Question: Is there an option like "contains" or "like" in sql for validating just a fragment of text.
I need to validate just a part of the code that's static, the rest is dynamic.

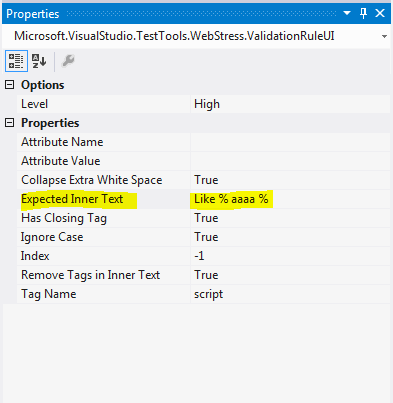
Answer: You could use an extraction rule of type "Extract regular expression" instead of a validation rule, just ensure that the 'Required' property is set to 'true'. Whilst an extraction rule must name a context parameter for saving the text found, there is no need to use that context parameter elsewhere.
Validation rules and extraction rules are very similar in what they do, it is just that extraction rules save the text that is found and, optionally via the 'Required' property, fail or not-fail the test if the text is not-found or found respectively.